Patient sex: M
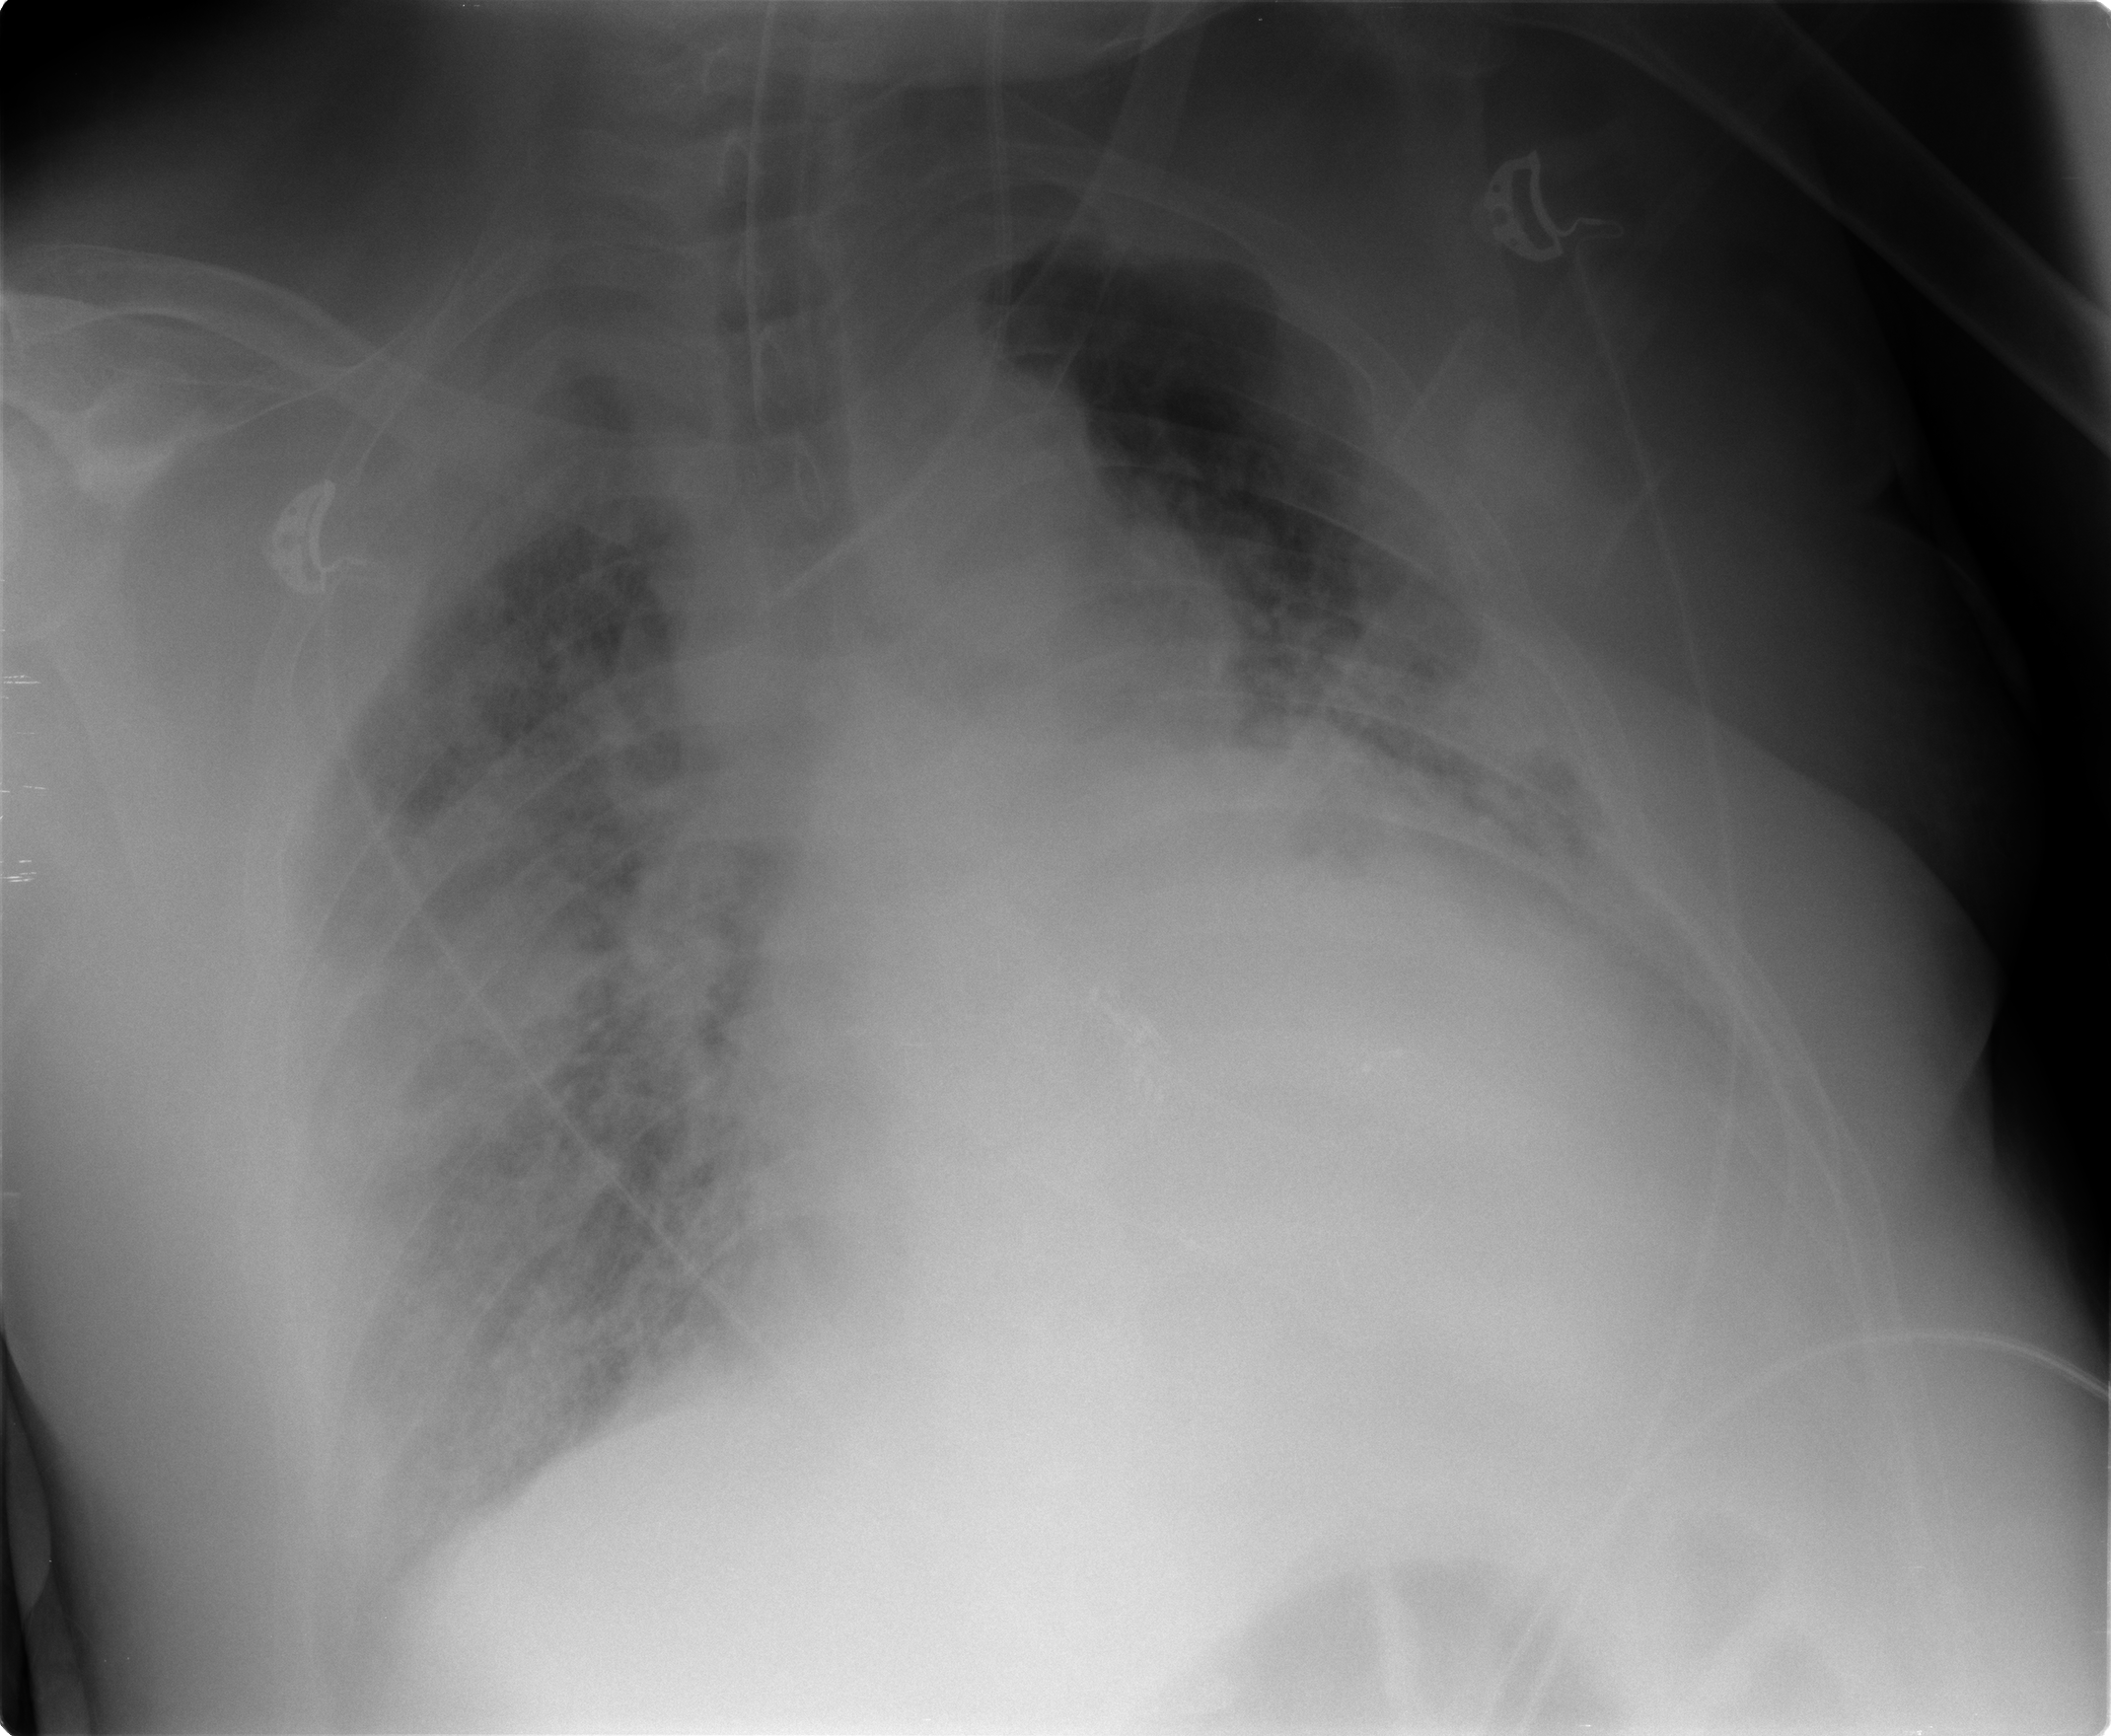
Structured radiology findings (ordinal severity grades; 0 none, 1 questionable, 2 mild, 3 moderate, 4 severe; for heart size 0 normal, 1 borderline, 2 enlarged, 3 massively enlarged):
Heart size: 3
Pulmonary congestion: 0
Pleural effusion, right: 2
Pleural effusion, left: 2
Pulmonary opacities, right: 4
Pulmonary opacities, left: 3
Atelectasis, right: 2
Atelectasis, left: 2